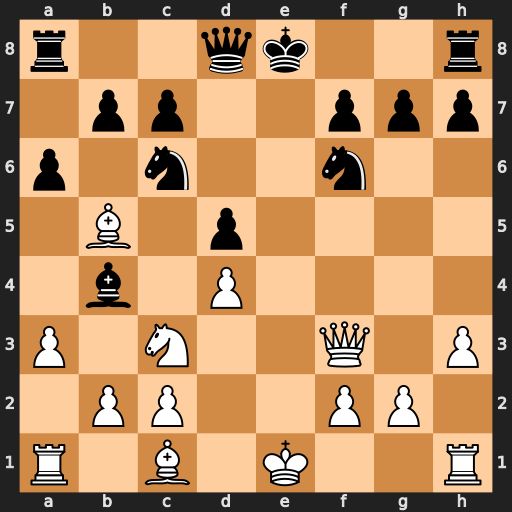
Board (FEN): r2qk2r/1pp2ppp/p1n2n2/1B1p4/1b1P4/P1N2Q1P/1PP2PP1/R1B1K2R
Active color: w
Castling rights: KQkq
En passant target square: -
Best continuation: Bxc6+ bxc6 axb4